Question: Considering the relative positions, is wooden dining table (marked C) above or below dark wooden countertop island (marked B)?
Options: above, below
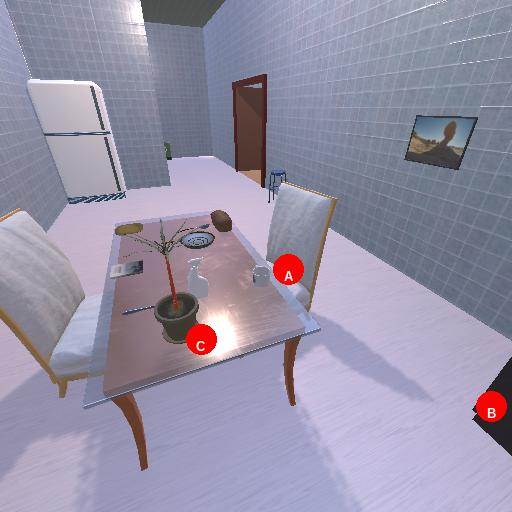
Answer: above